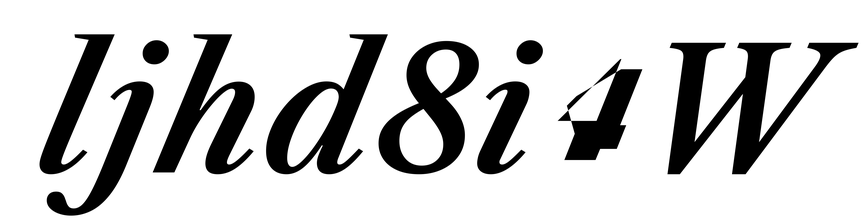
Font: LibreCaslonText-Italic_SemiBold_Italic